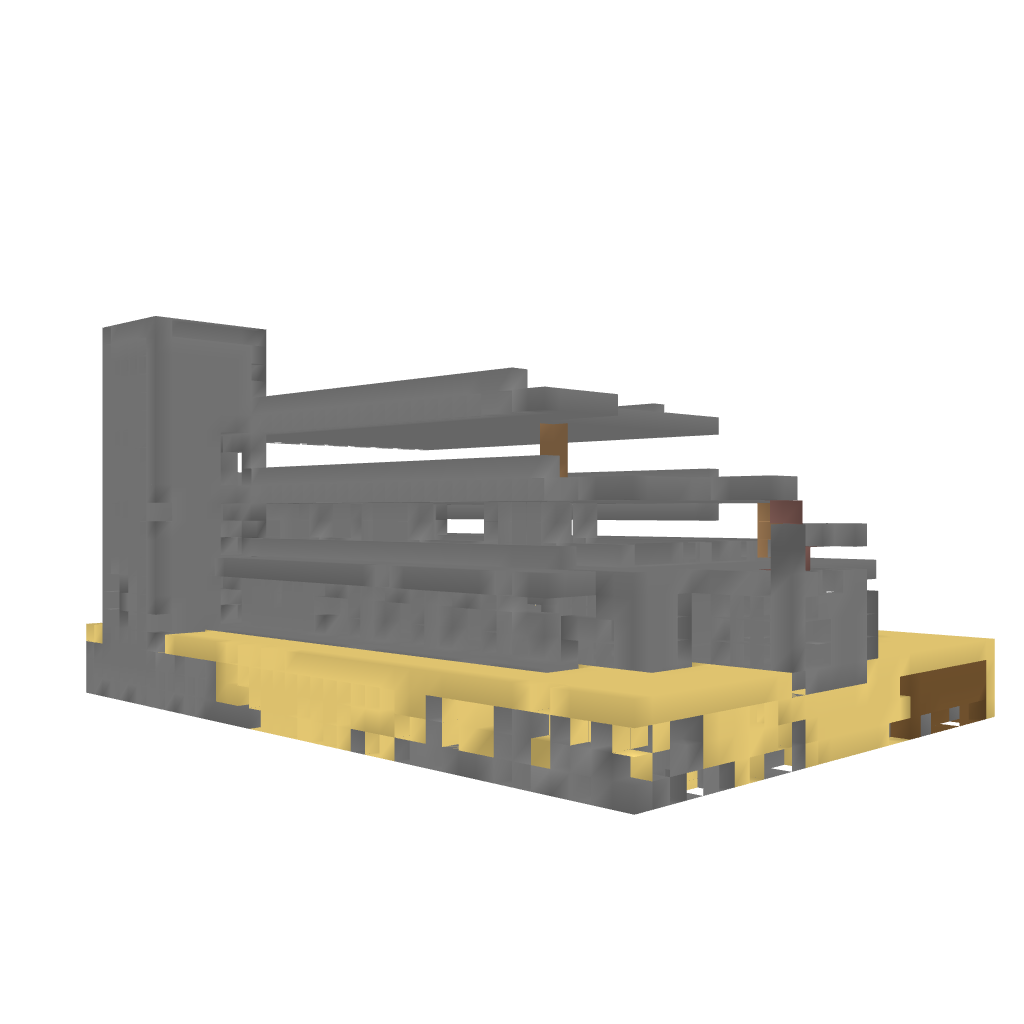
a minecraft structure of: DayZ Arma Building bad low quality